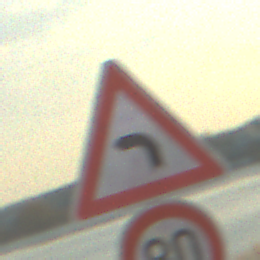
Verkehrszeichen: KurveLinks
Zusatzzeichen unten: Geschwindigkeit80
Umgebung: Outdoor, RoadRail
Tageszeit: SunriseSunset
Wetter: PartlyCloudy
Licht: Natural
Jahreszeit: NotSpecified
Kontrast: HighContrast